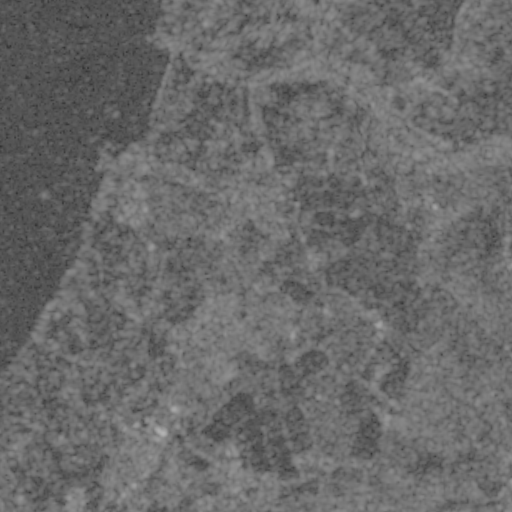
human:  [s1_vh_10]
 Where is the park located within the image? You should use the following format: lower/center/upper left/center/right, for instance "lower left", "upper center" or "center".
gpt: The park is located in the lower right of the image.
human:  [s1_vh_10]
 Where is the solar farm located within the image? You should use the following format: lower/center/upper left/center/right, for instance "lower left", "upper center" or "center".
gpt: The solar farm is located in the lower right of the image.
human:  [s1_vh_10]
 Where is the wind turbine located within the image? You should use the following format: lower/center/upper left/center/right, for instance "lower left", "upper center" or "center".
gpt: The wind turbine is located in the center right of the image.
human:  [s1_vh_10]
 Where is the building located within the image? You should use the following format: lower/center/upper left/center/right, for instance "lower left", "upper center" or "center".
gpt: There is no building in the image.

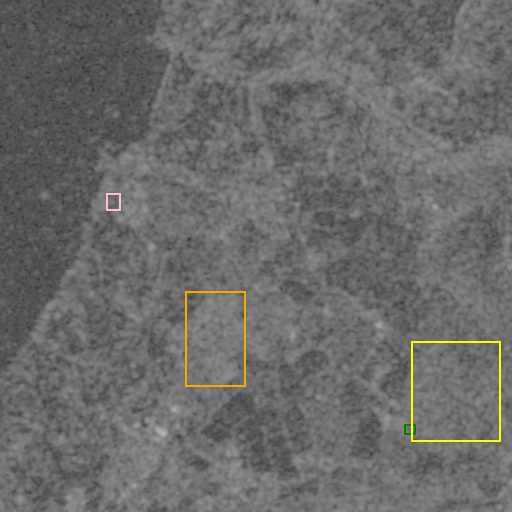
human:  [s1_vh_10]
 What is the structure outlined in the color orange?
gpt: The structure outlined in orange is a crop field.
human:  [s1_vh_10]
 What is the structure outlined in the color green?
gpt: The structure outlined in green is a park.
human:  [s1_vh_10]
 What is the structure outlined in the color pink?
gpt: The structure outlined in pink is a parking lot.
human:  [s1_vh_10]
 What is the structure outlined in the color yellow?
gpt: The structure outlined in yellow is a solar farm.
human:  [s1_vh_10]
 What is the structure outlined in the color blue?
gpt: There is no blue outline.